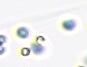
Label: Phaeocystis